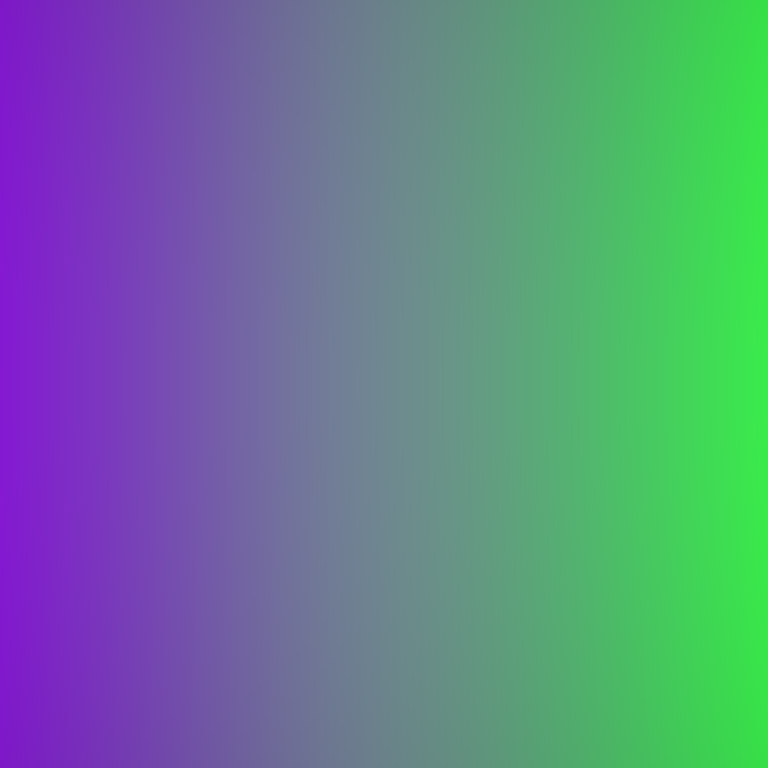
Abstract light effect, smooth gradient from violet to green, calm atmosphere, soft blend, no room, no furniture, no objects.